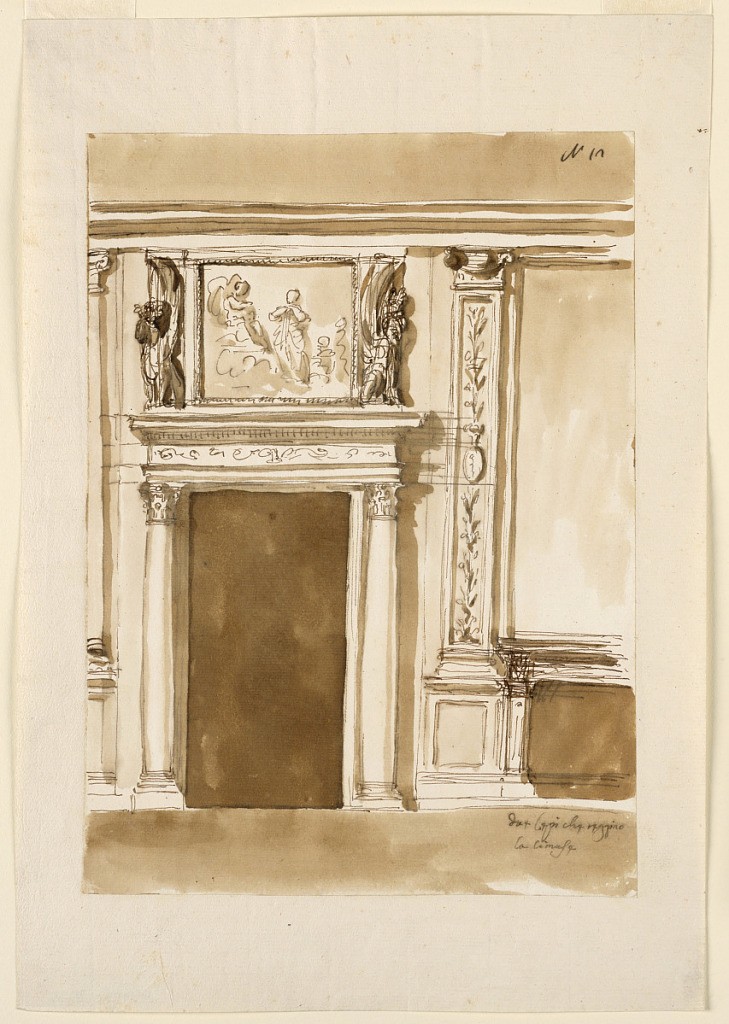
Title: Entrance wall
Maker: Giuseppe Barberi, Italian, 1746–1809
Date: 1746–1809
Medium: Pen and brown ink, brush and brown wash on off-white laid paper, lined
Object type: Drawing
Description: Entrance wall.